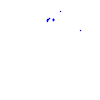
Particle: kaon